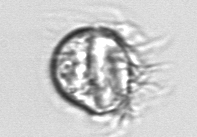
Label: Leegaardiella_ovalis